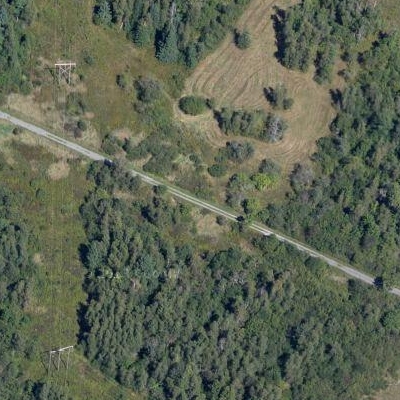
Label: eForest